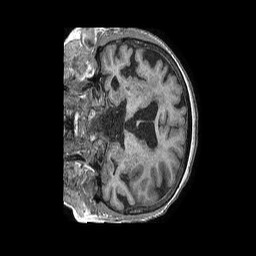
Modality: T1w
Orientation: coronal
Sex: female
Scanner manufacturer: philips
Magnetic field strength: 1.5 T
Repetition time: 0.007812 s
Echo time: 0.003569 s